Brain MRI, T1c slice (ischemic stroke SPES case)
Modalities acquired: T1c|T2|DWI|CBF|CBV|TTP|Tmax
Volume shape: 96x110x71 voxels, spacing: 2x2x2 mm
Slice 37 of 71
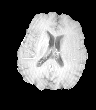
Lesion size: 29242 voxels